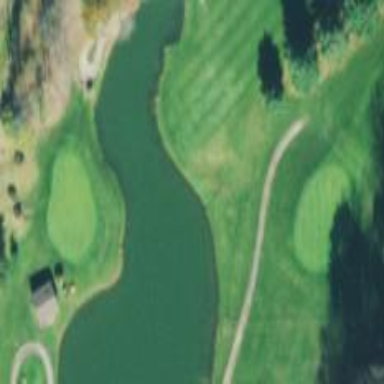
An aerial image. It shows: Water hazard on golf course.